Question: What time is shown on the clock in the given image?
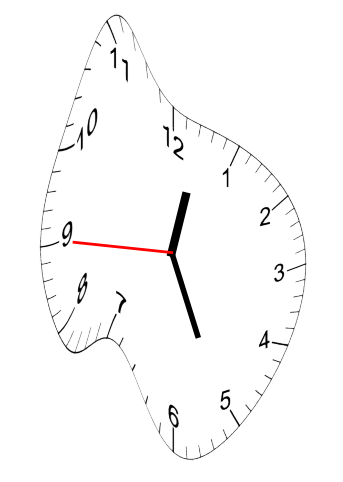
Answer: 12:25:45